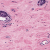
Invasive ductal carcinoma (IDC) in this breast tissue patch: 0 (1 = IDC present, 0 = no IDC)